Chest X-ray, PA view. Patient: 60 years old, sex F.
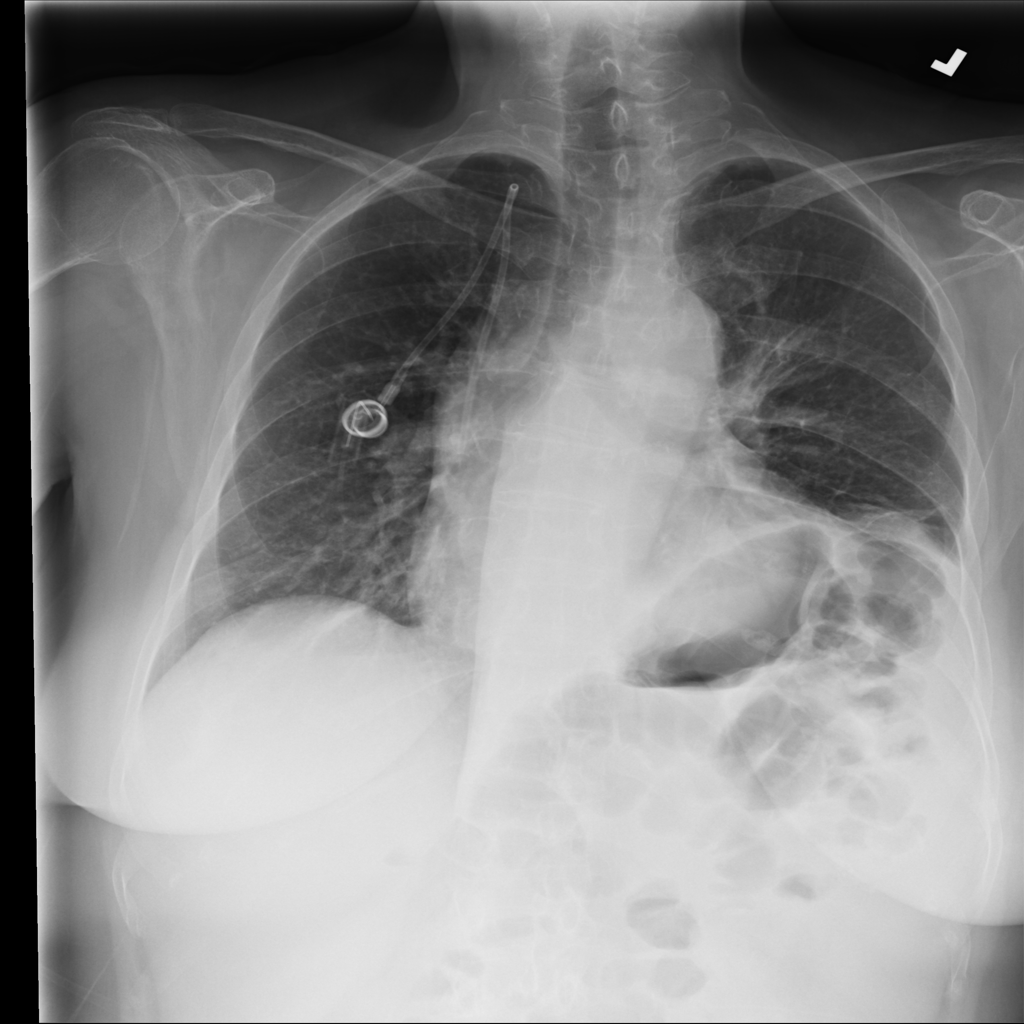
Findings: Atelectasis